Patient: sex M, age 80
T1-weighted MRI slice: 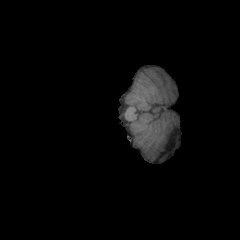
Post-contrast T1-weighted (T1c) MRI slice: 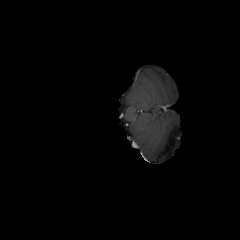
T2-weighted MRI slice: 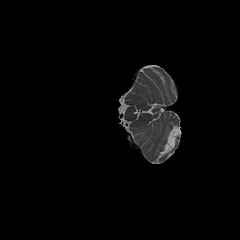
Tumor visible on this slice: no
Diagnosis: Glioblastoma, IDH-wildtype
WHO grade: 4